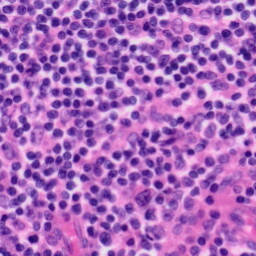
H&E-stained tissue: Tonsil